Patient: sex M, age 69
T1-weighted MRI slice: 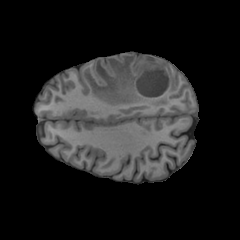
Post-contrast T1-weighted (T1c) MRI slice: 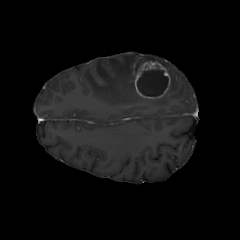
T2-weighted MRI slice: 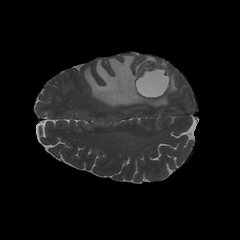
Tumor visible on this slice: yes
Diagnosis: Glioblastoma, IDH-wildtype
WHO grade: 4